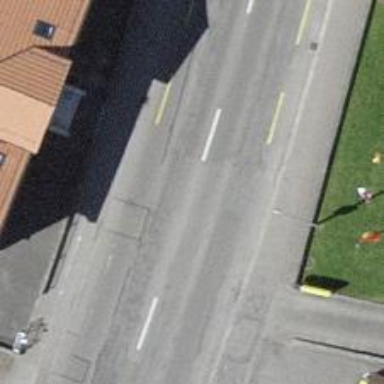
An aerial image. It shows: Uncontrolled zebra crossing on the road.